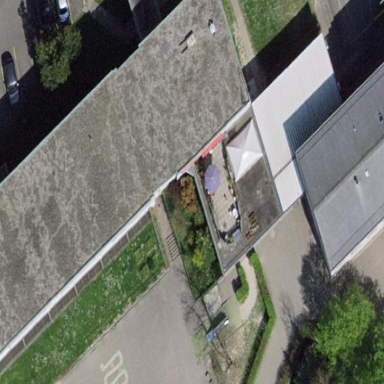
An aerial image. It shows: View of roof of building.